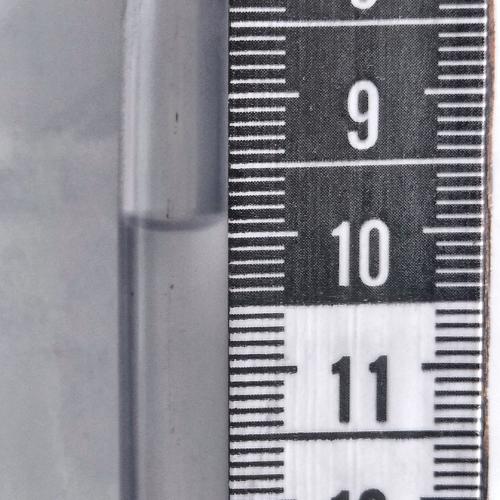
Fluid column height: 9.9 cm